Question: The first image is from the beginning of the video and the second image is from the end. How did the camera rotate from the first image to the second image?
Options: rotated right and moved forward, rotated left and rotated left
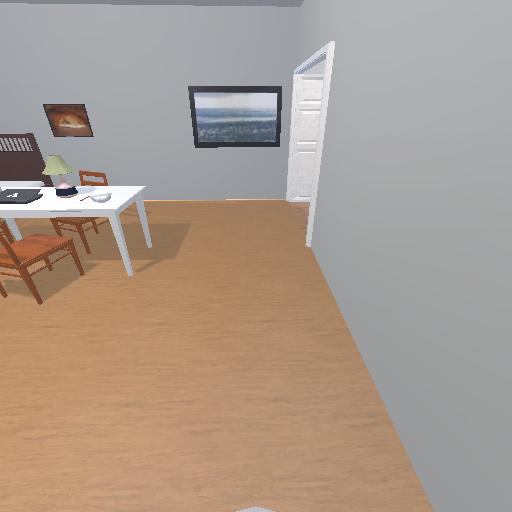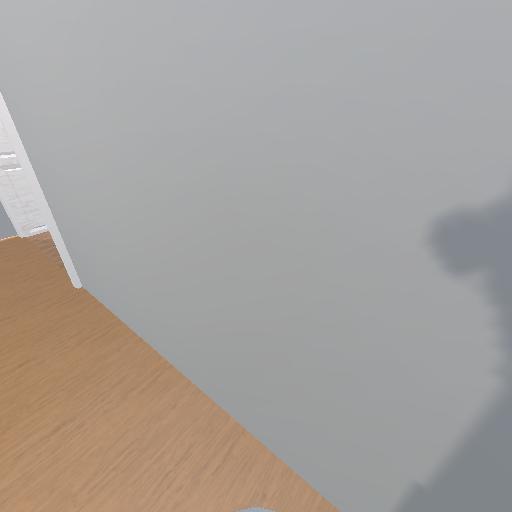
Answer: rotated right and moved forward